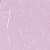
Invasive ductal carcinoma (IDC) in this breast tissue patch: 0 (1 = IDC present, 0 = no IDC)